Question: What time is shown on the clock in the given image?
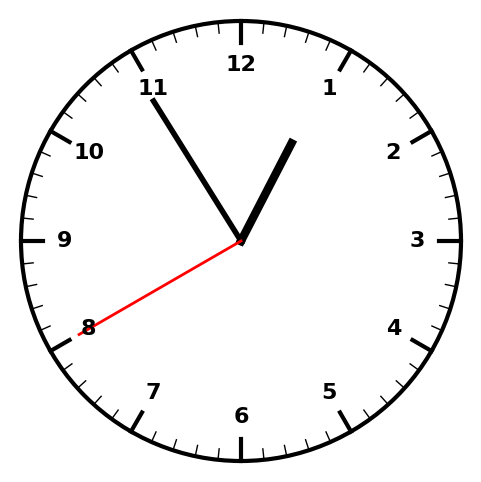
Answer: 12:54:40